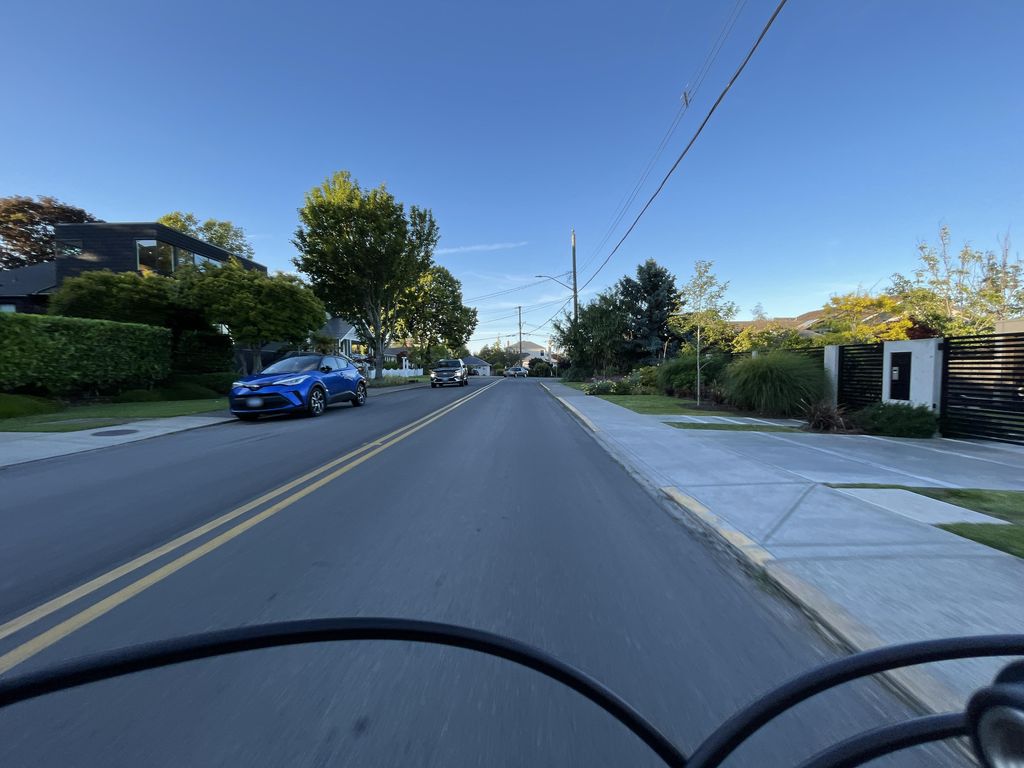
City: victoria